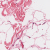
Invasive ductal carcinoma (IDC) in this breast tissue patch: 0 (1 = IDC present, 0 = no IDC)